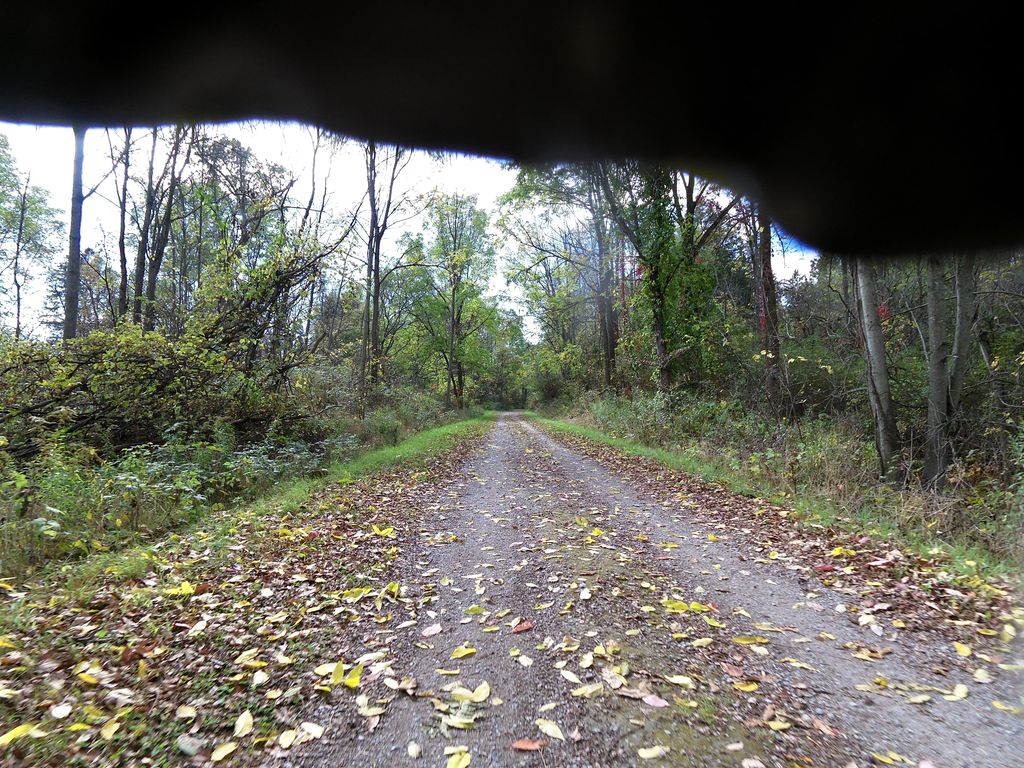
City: hamilton